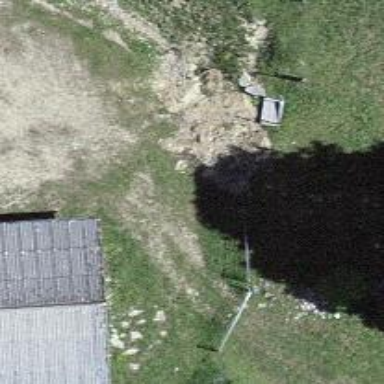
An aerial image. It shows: Gate.